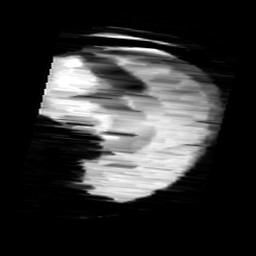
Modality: minIP
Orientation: sagittal
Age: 12
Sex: female
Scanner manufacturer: siemens
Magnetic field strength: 3 T
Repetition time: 0.027 s
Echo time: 0.02 s